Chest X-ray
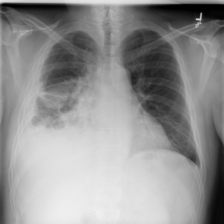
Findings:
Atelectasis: positive
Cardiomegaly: negative
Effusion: positive
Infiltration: positive
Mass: negative
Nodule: negative
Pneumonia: negative
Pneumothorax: negative
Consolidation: positive
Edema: negative
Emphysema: negative
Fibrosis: negative
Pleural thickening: negative
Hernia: negative